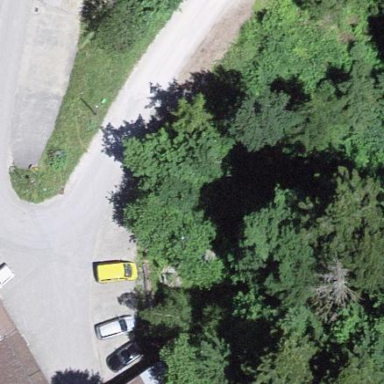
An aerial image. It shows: Parking area with surface.